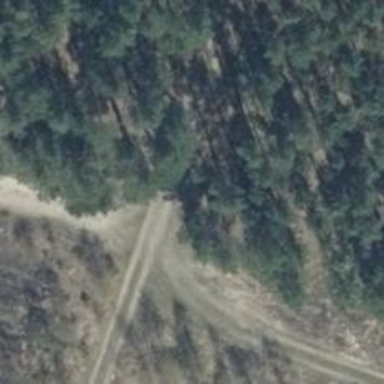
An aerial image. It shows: Sandy track with grade5 tracktype.